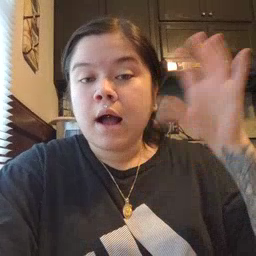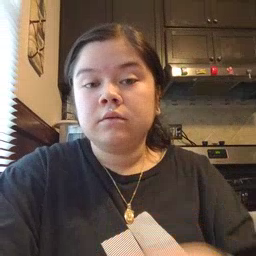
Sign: rain